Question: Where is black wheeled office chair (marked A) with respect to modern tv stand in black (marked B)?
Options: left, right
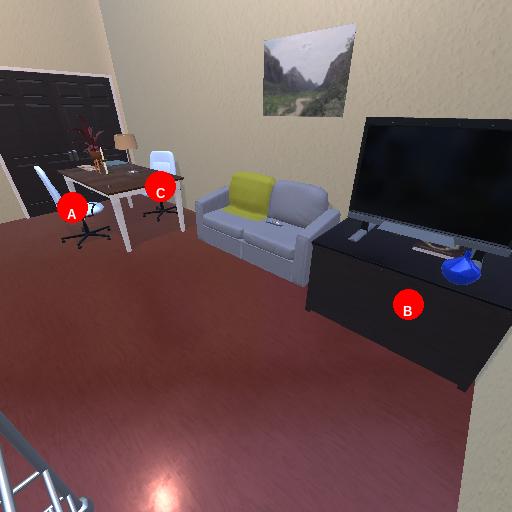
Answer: left